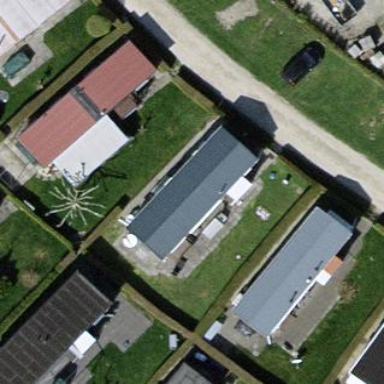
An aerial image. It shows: Static caravan building.